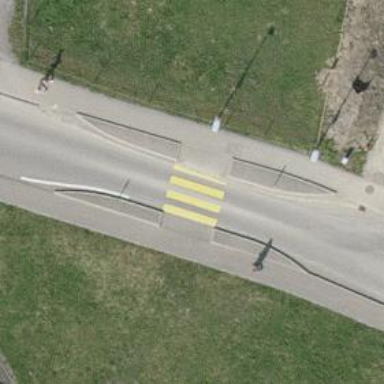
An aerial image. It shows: Uncontrolled footway crossing with markings.